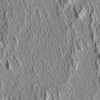
Atmospheric dust classification: not_dusty